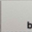
Piece: xx